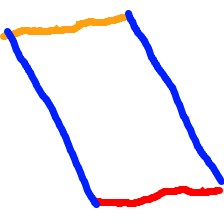
Shape: parallelogram